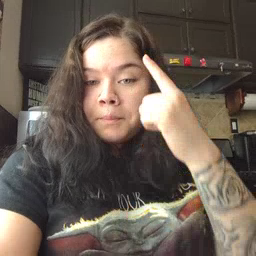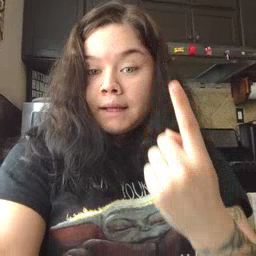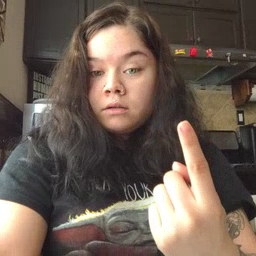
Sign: penny